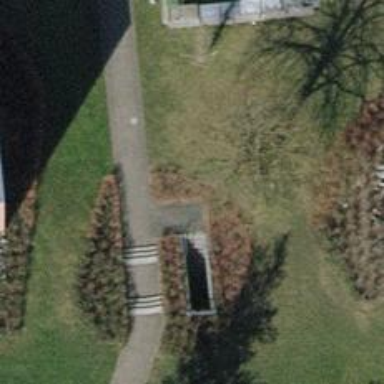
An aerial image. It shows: Set of steps on the road.